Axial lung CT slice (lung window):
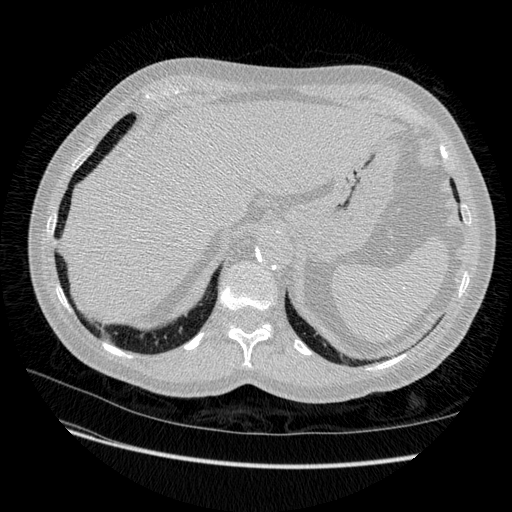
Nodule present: no